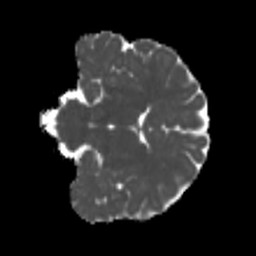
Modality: MD
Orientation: coronal
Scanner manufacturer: siemens
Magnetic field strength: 3 T
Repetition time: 4 s
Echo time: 0.0594 s